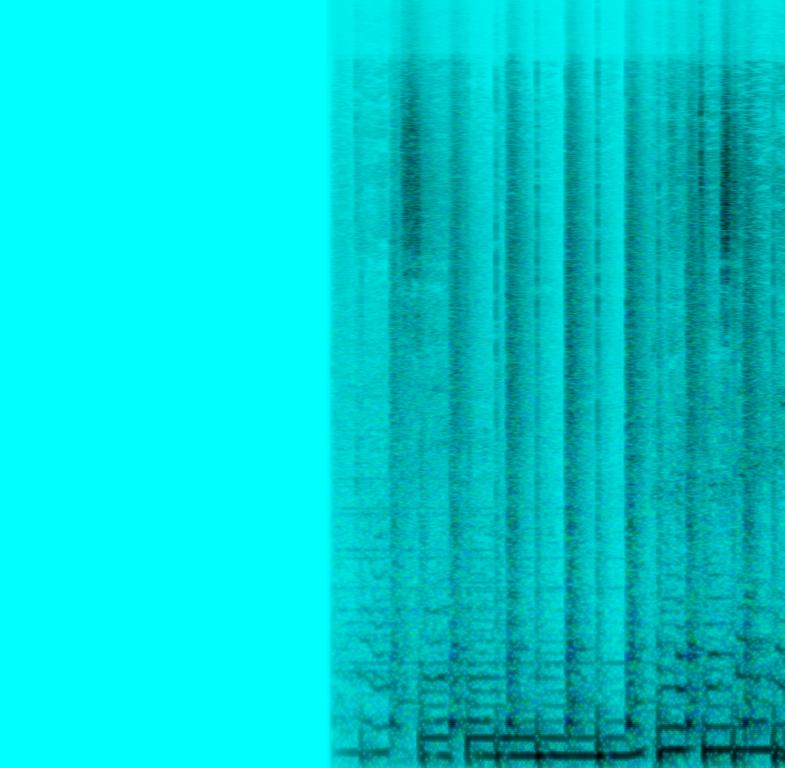
This song contains someone playing acoustic drums along with an e-bass. They both sound in the foreground. A male voice is singing in the high mids and with reverb and a little delay on his voice. Then the song breaks into the next part and an e-guitar comes in with a strummed melody. This song may be playing with headphones lost in thoughts.